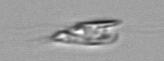
Label: Chrysochromulina_lanceolata